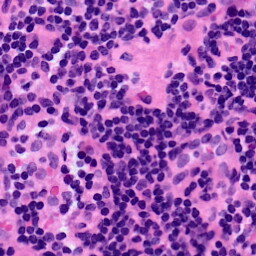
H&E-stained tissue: LymphNode